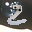
Label: 2